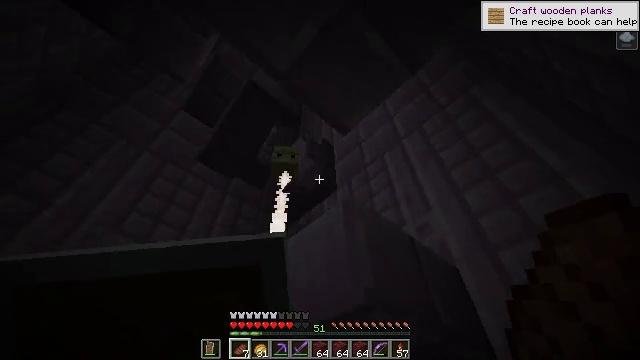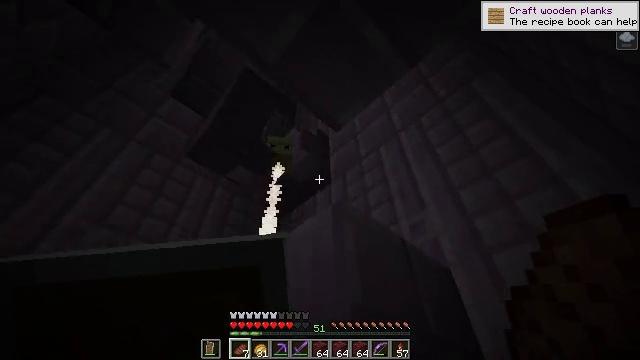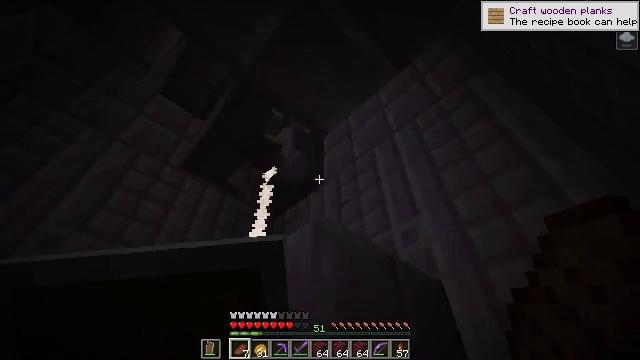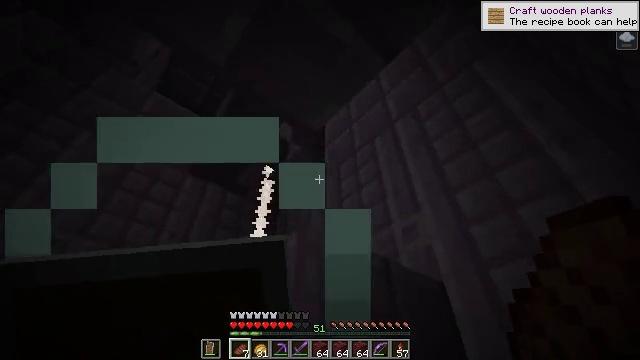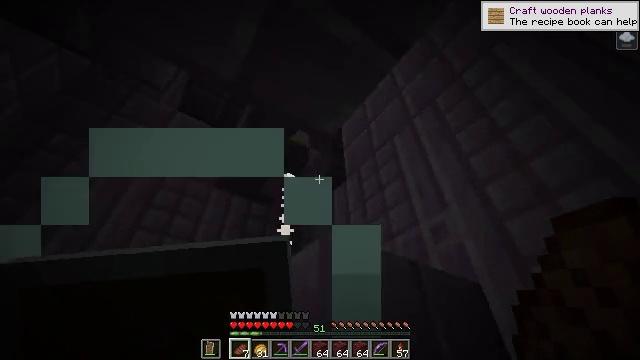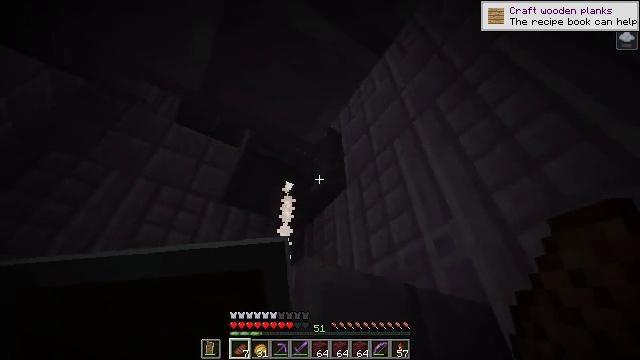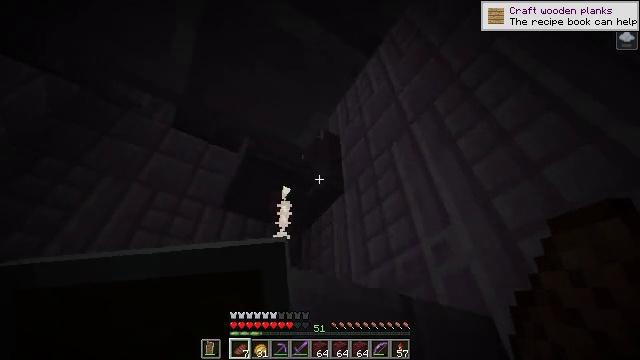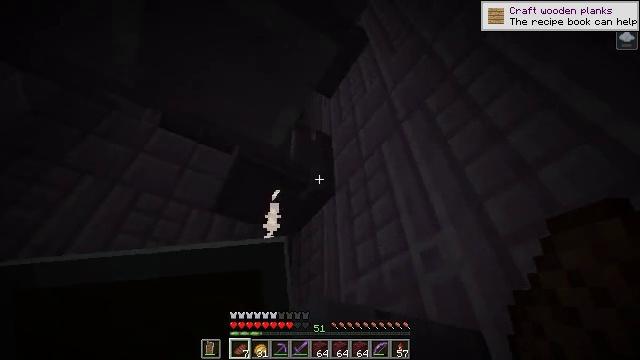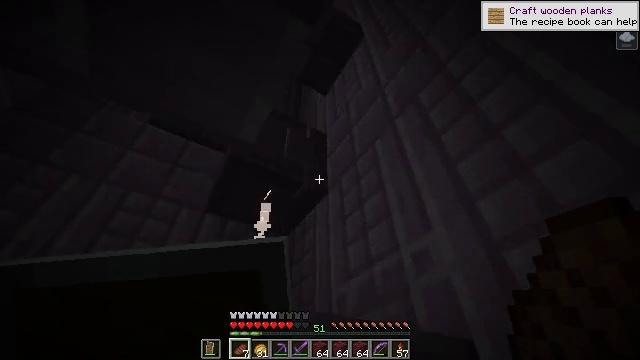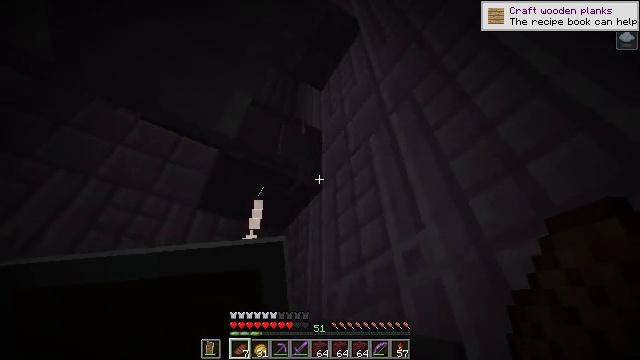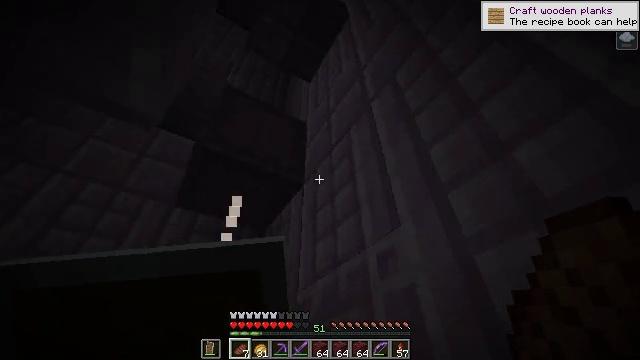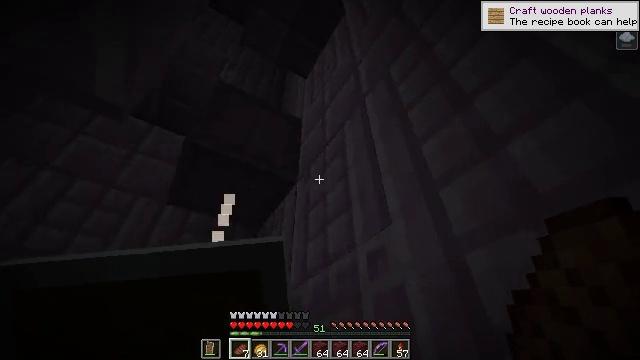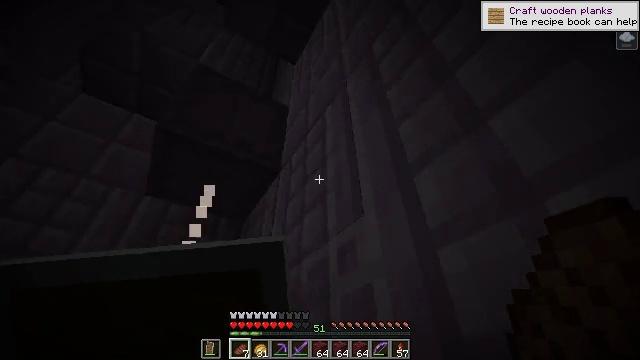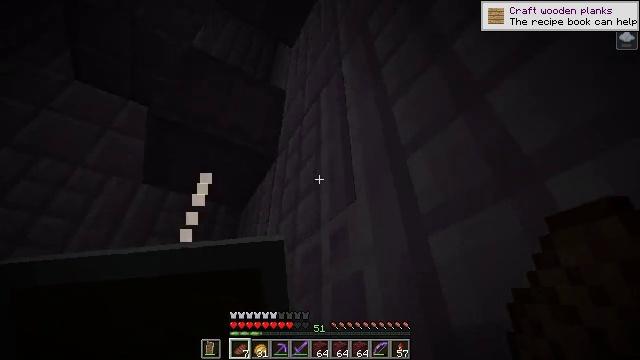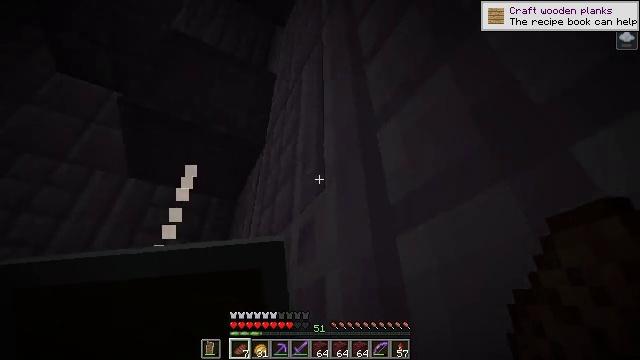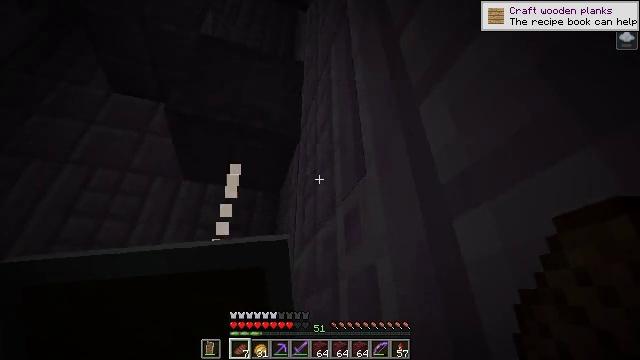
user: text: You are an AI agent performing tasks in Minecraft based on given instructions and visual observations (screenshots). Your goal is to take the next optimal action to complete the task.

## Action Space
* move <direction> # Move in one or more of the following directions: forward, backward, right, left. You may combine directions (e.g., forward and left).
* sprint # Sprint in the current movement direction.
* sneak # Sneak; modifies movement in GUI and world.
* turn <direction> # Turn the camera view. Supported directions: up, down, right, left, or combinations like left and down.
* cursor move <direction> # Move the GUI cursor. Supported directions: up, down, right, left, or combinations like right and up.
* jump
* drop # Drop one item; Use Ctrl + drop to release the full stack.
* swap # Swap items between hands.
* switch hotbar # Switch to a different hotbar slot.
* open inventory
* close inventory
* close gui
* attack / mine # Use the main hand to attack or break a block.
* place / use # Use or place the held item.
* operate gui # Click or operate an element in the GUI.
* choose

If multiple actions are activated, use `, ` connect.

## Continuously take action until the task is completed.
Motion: motion action
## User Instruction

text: Hunt enemies.
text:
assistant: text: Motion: move right, turn right and down
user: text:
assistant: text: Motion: move right, turn down
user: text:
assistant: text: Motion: move right, turn left and down
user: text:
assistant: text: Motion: move right, turn left
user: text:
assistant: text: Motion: move right, turn left and up
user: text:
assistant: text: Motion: move right
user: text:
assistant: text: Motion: move forward and move right
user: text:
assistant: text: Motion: move forward and move right
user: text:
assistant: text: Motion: move forward and move right
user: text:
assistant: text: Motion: move forward and move right
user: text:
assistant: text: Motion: move forward and move right
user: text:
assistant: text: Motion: move forward and move right, turn down
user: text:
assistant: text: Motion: move forward and move right, turn left and down
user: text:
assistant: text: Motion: move forward and move right, turn left and down
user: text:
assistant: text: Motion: move forward and move right, turn left and down
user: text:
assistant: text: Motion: move right, turn left and down
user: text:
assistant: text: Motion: turn left
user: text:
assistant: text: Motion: turn left and down
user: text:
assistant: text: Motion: turn left
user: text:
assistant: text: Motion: no_op
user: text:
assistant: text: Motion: no_op
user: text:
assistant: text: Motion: no_op
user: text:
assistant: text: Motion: no_op
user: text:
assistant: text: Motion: no_op
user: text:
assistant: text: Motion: no_op
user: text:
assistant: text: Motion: no_op
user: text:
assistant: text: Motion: no_op
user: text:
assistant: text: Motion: no_op
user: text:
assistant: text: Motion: no_op
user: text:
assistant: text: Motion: no_op